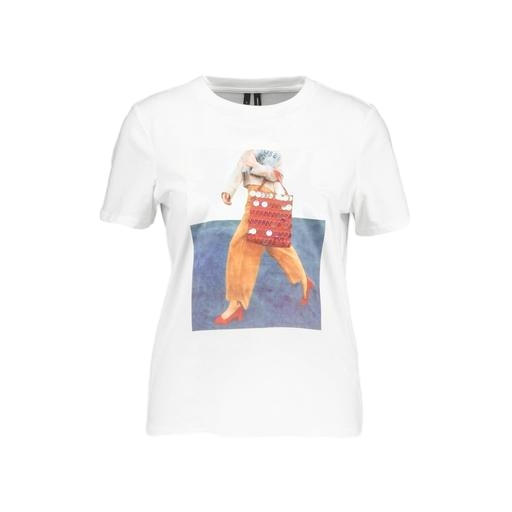
white blondie t-shirt, multicolor debbie harry t-shirt, red plus size printed t-shirt only macy, white background